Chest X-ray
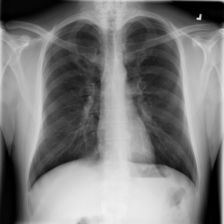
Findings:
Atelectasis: positive
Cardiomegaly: negative
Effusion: negative
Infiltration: negative
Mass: negative
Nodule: negative
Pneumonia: negative
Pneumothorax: negative
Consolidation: negative
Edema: negative
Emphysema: negative
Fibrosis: negative
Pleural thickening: negative
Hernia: negative